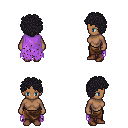
a pixel art fantasy rpg character, female body template, human, dark skin, maroon tattered cape, robe skirt, raven curly afro hairstyle, brown shoes, four views (front, back, left, right), 2x2 character sprite sheet, small pixel art, hard edges, no anti-aliasing